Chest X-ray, PA view. Patient: 66 years old, sex F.
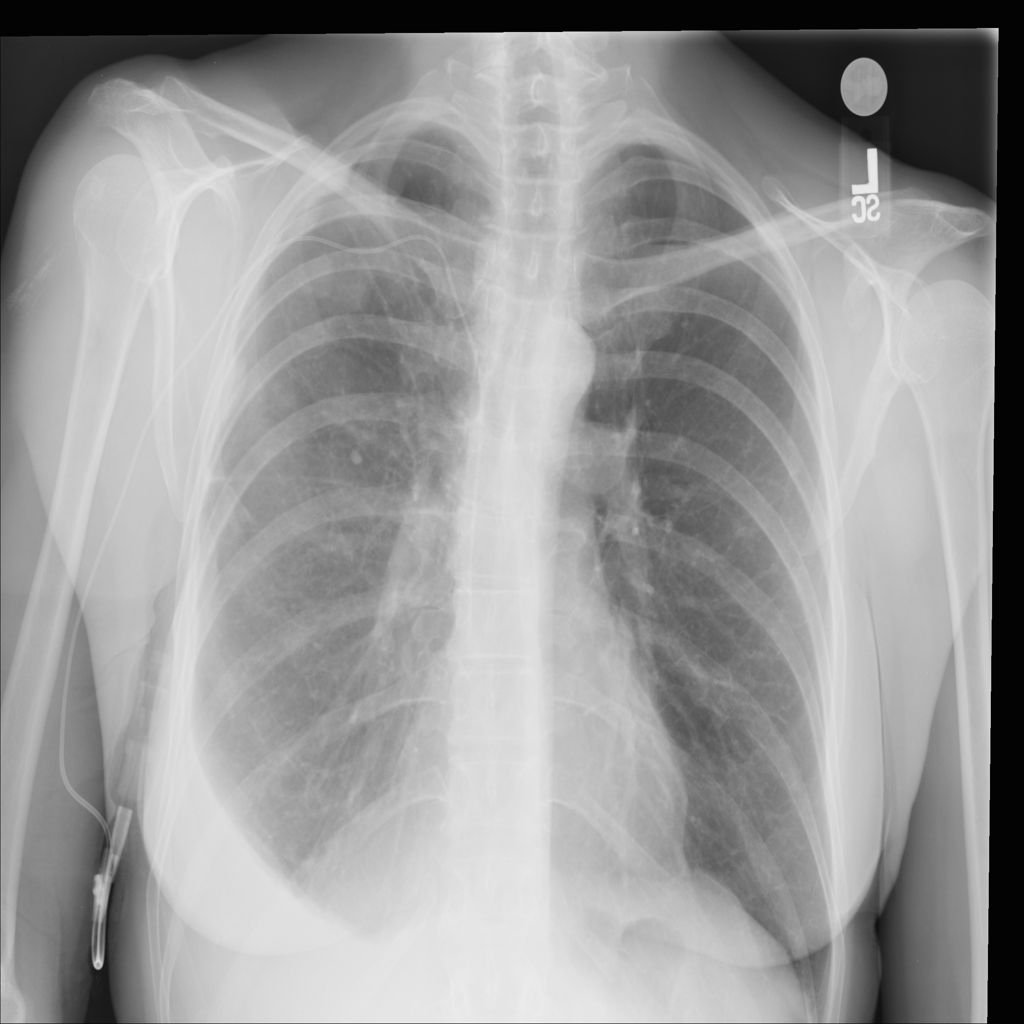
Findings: Nodule, Pleural_Thickening